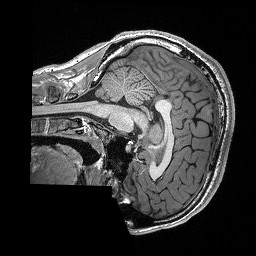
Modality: T1w
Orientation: sagittal
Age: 19
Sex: male
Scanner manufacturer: siemens
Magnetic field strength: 3 T
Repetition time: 2.3 s
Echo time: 0.00298 s